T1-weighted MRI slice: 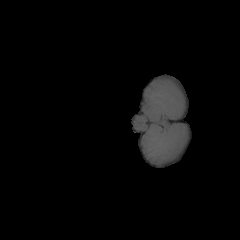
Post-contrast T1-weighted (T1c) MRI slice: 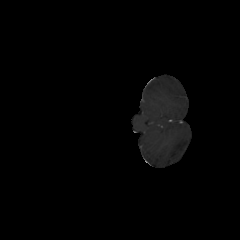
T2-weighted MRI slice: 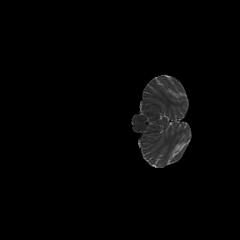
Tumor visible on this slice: no